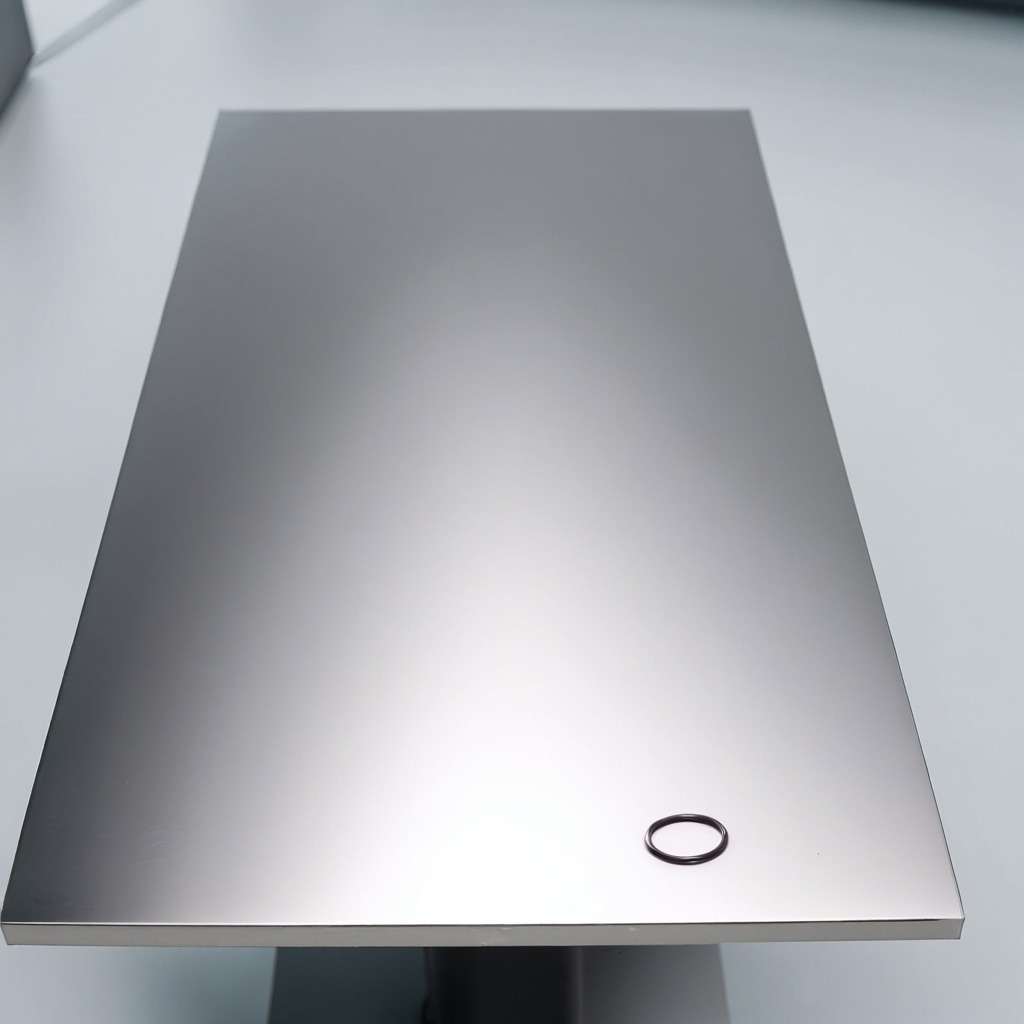
A rubber O-ring is lying on the stainless steel table in a high-end prototyping lab.